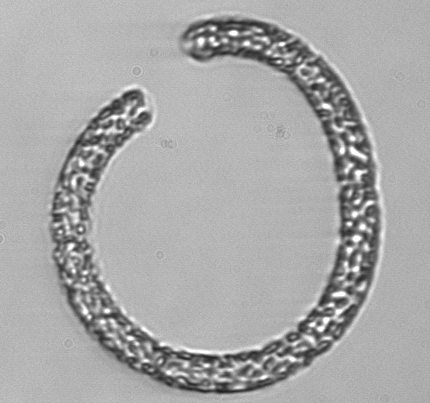
Label: Guinardia_striata